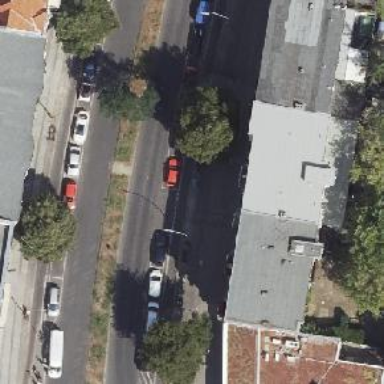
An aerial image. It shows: Driving school.